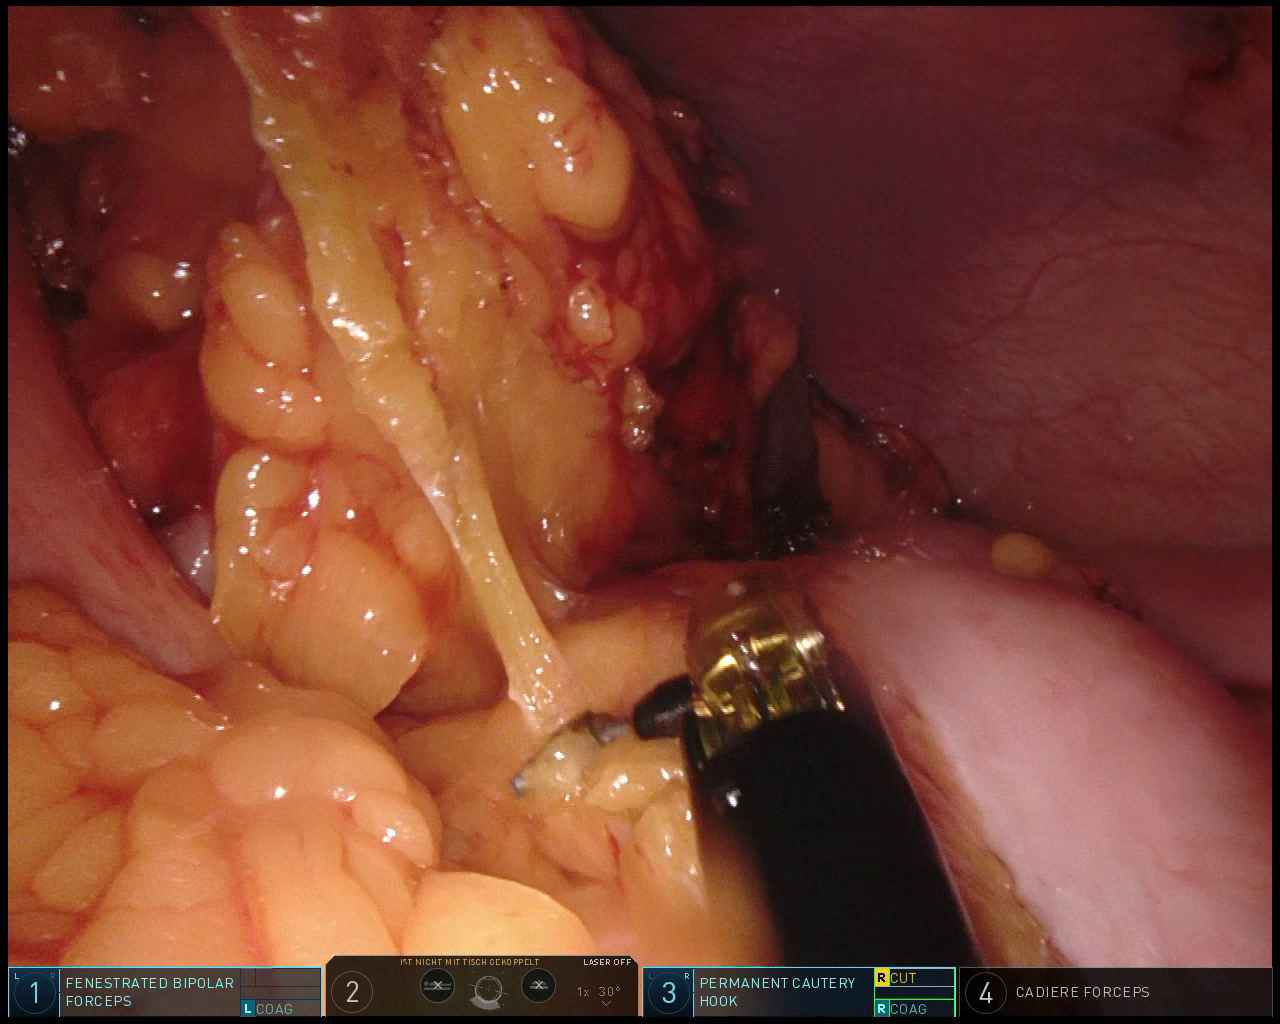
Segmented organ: stomach
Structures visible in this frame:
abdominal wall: yes
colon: yes
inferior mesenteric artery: no
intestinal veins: no
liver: no
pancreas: no
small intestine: no
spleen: yes
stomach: yes
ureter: no
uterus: no
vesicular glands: no